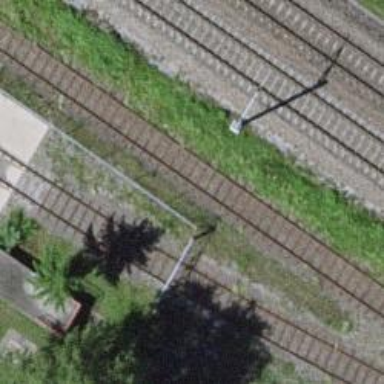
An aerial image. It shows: Single-track spur railway line.